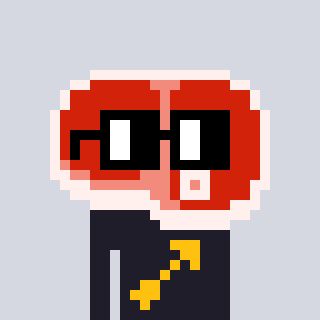
a pixel art character with square black glasses, a steak-shaped head and a grayscale-colored body on a cool background